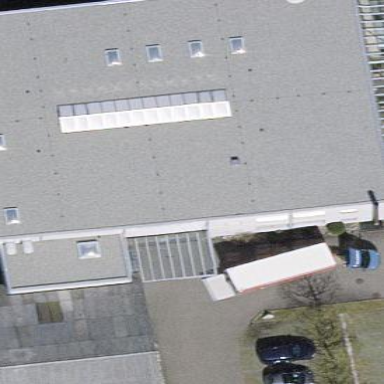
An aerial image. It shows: Flat-roofed building.